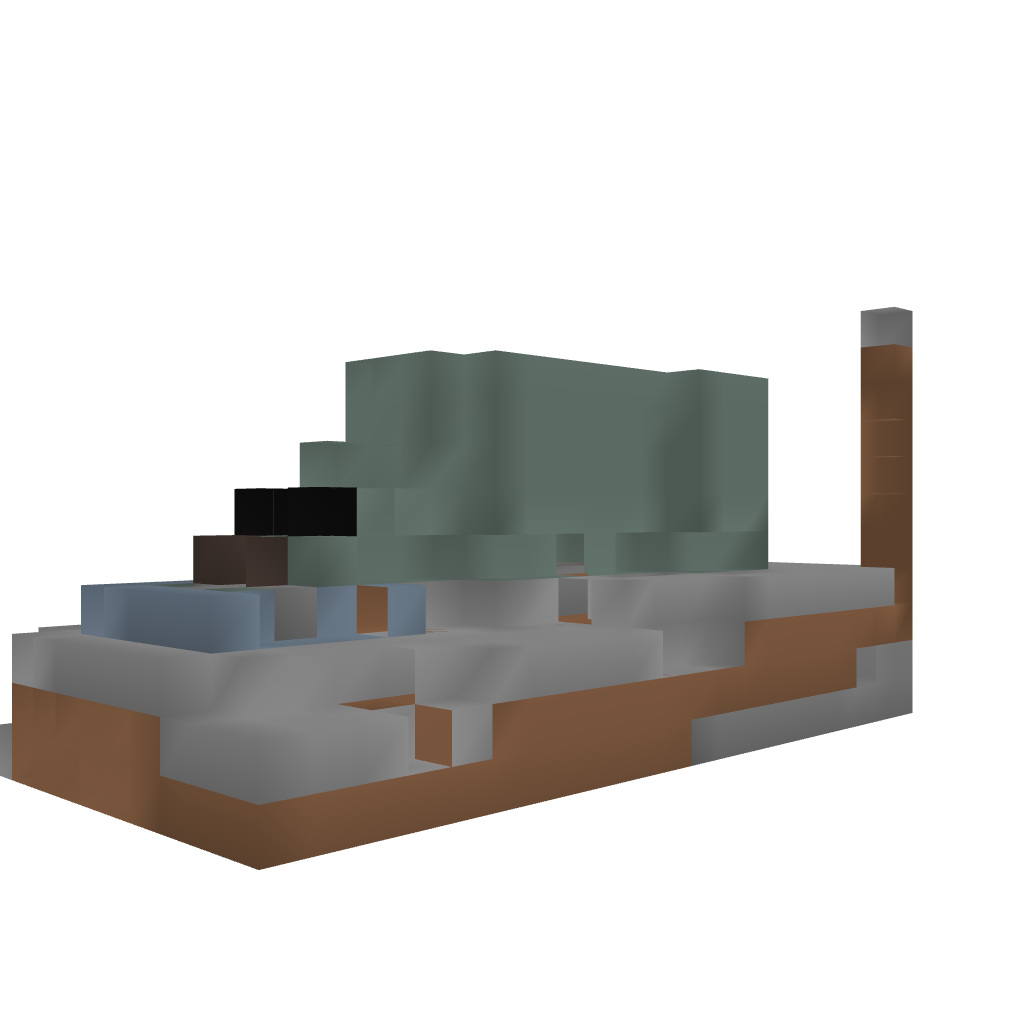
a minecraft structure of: ShopHeads